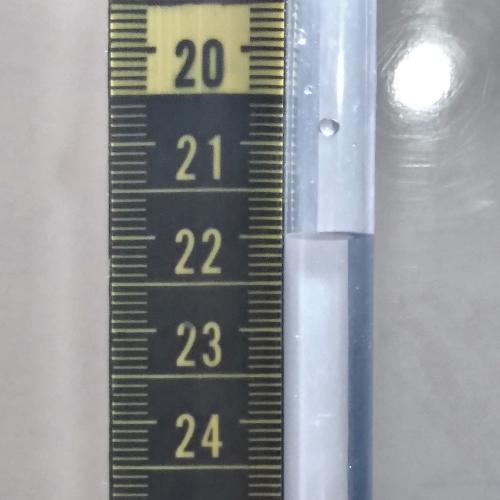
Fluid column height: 22.0 cm